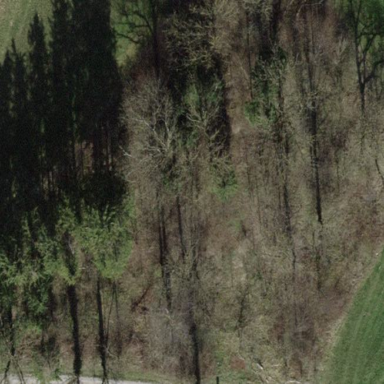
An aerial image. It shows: Forest with mixed types of leaves.